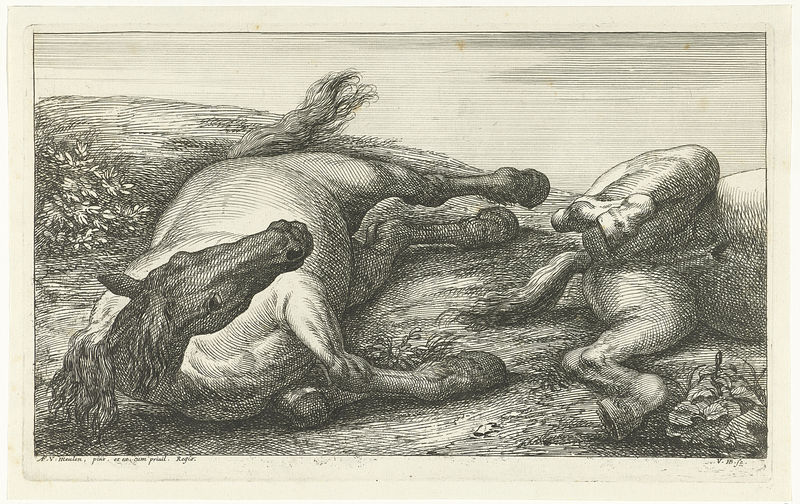
Titel: Twee gesneuvelde paarden waarvan de linker van voren gezien
Künstler: Jan van Huchtenburg
Standort: Amsterdam
Institution: Rijksmuseum
Schlagwörter: white, black, nose, print, clouds, horses, man, ear, head, hill, landscape, nature, water, death, river, bushes, plants, drawing, paper, black and white, animals, etching, tail, ground, engraving, animal, eye, legs, lines, bush, horse, hoof, sleep, sleeping, hooves, cross hatching, rest, hoofs, mane, pferd, muscles, fallen, cropped, down, foreshortening, laying, signed, muscular, nostrils, tails, equine